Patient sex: M
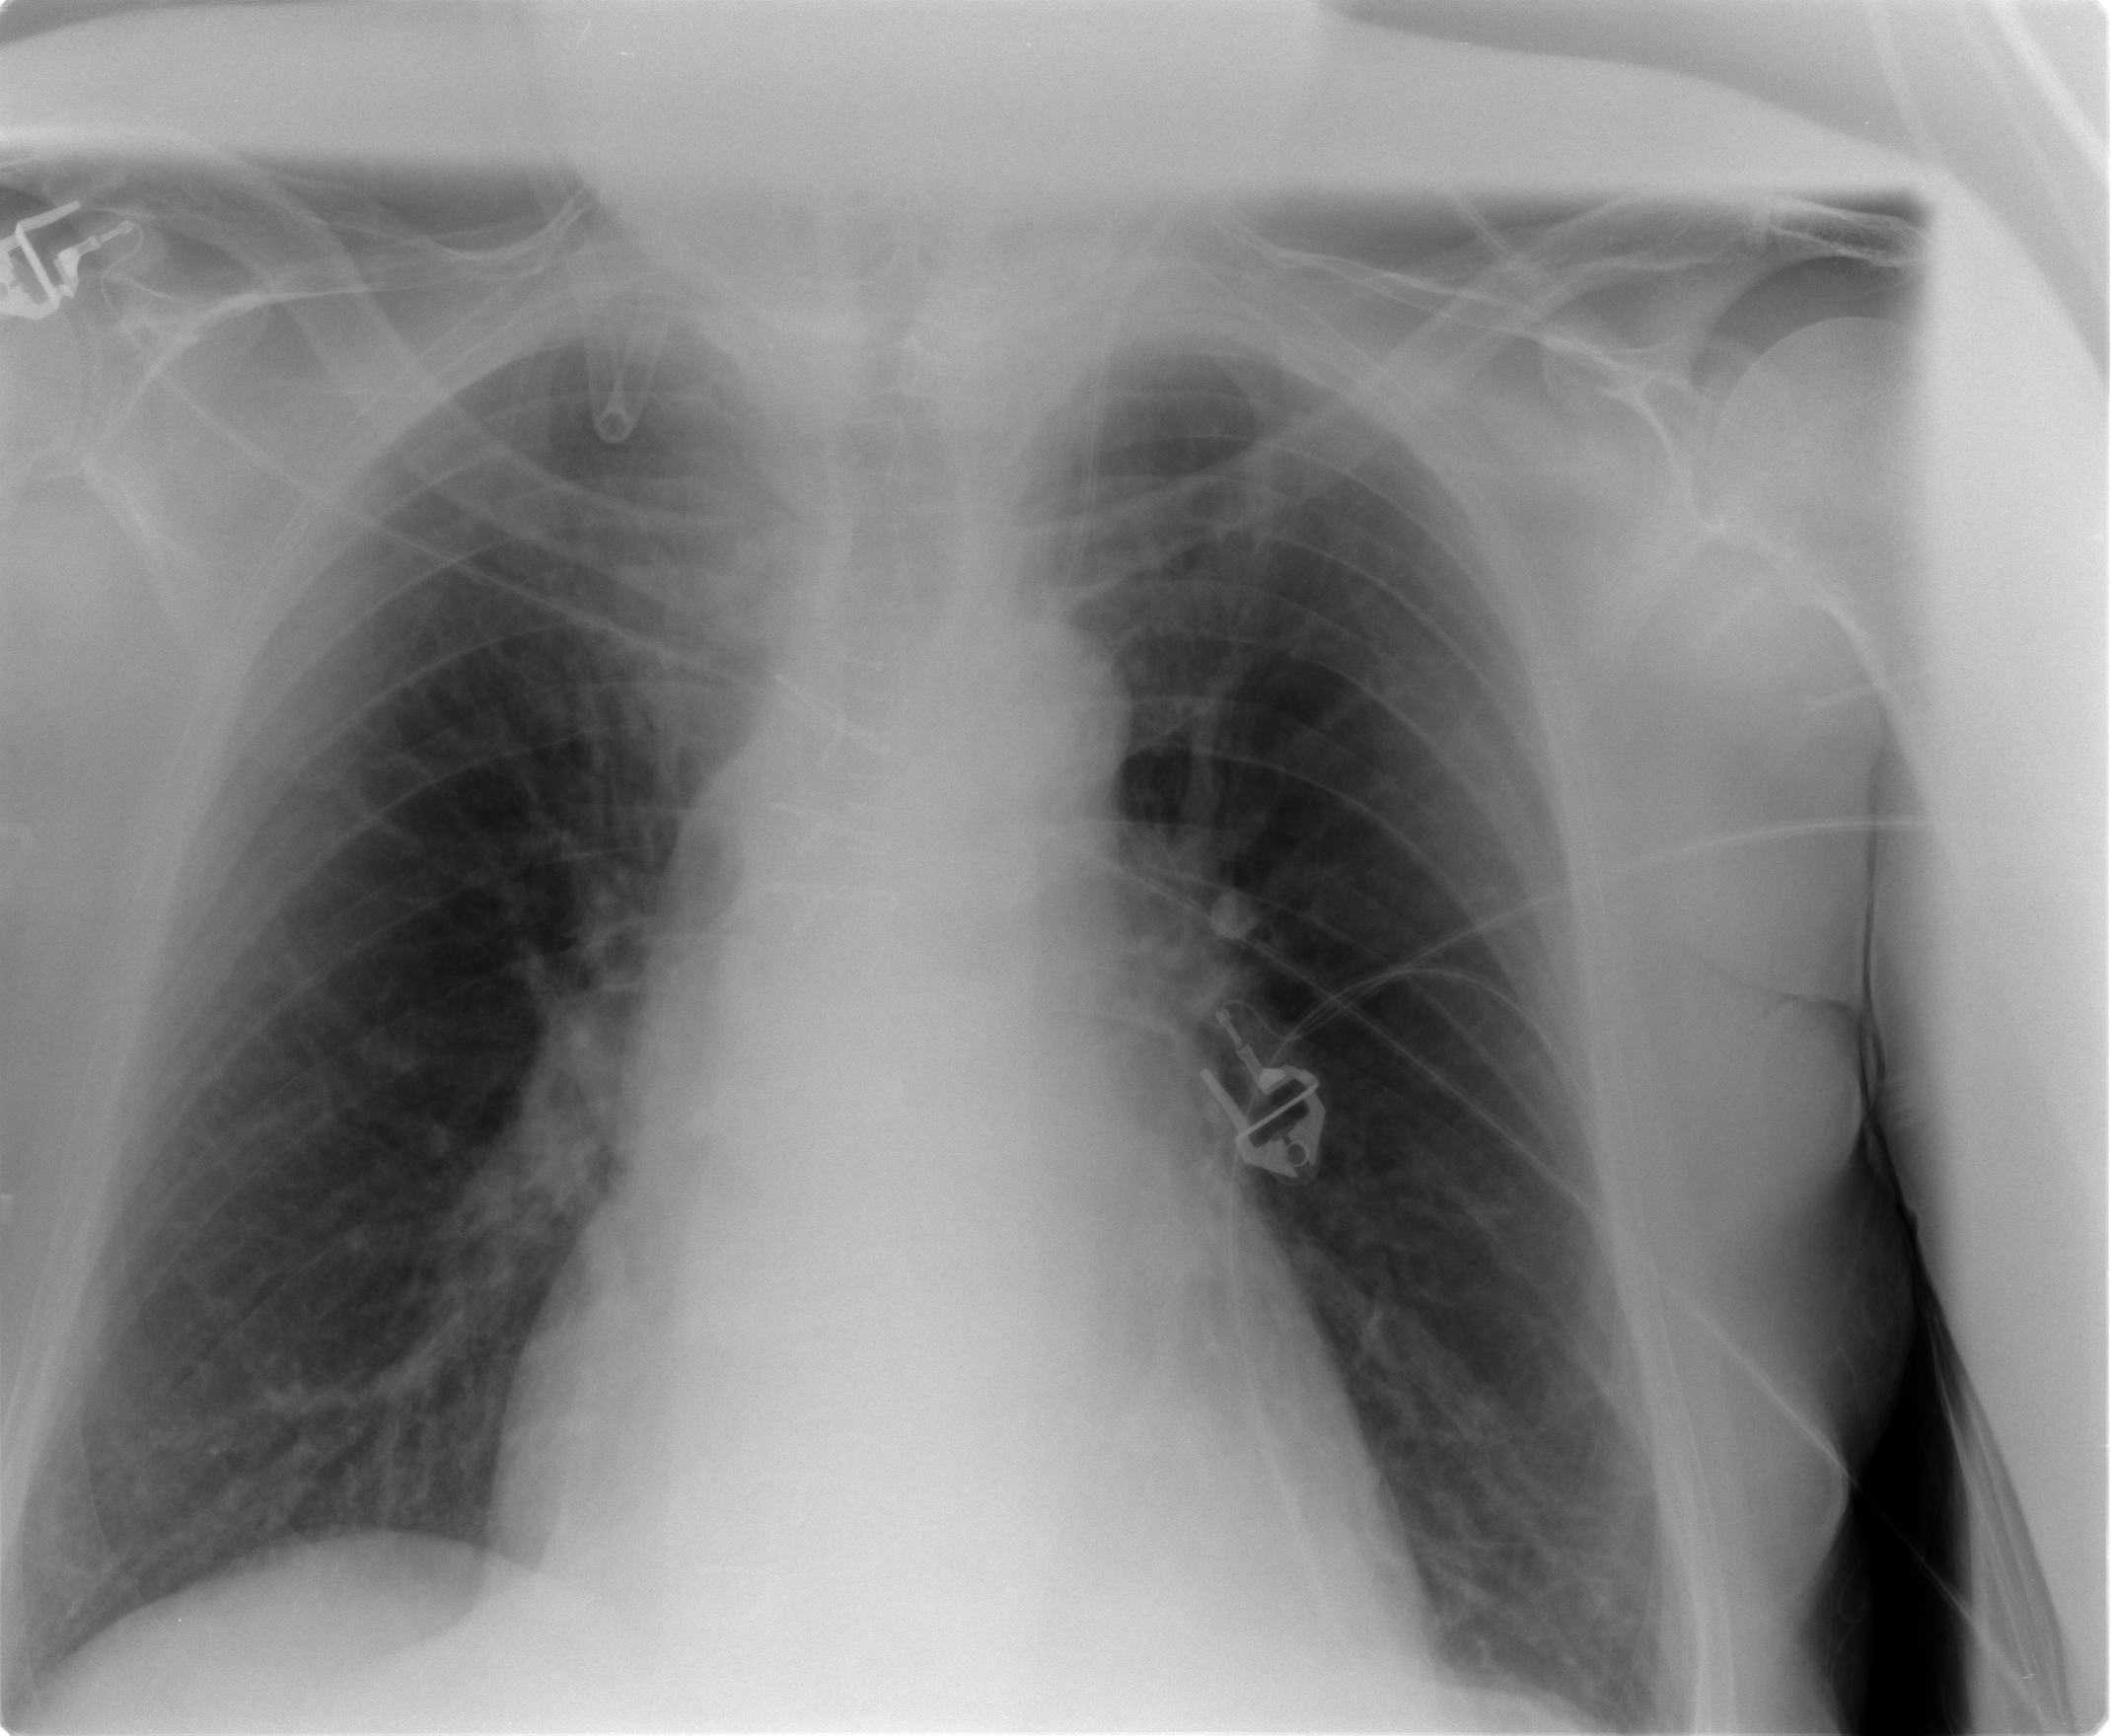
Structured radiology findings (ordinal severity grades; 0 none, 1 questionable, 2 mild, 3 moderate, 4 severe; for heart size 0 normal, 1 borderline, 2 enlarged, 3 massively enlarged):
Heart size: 0
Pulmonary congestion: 1
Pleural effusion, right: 0
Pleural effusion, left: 0
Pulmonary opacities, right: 0
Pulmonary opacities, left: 0
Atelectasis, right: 1
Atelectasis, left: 1